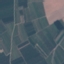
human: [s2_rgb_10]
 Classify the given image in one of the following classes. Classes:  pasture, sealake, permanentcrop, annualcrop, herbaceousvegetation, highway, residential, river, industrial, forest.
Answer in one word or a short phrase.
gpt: PermanentCrop